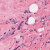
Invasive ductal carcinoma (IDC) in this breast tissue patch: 1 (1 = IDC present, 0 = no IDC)